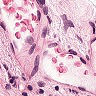
Metastatic tissue present: no